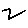
Label: zigzag